Question: What am I doing wrong?
'''
@Post('upload')
@UseInterceptors(FileInterceptor('file'))
async upload( @UploadedFile() file) {
console.log(file)
}
'''
file is 'undefined'

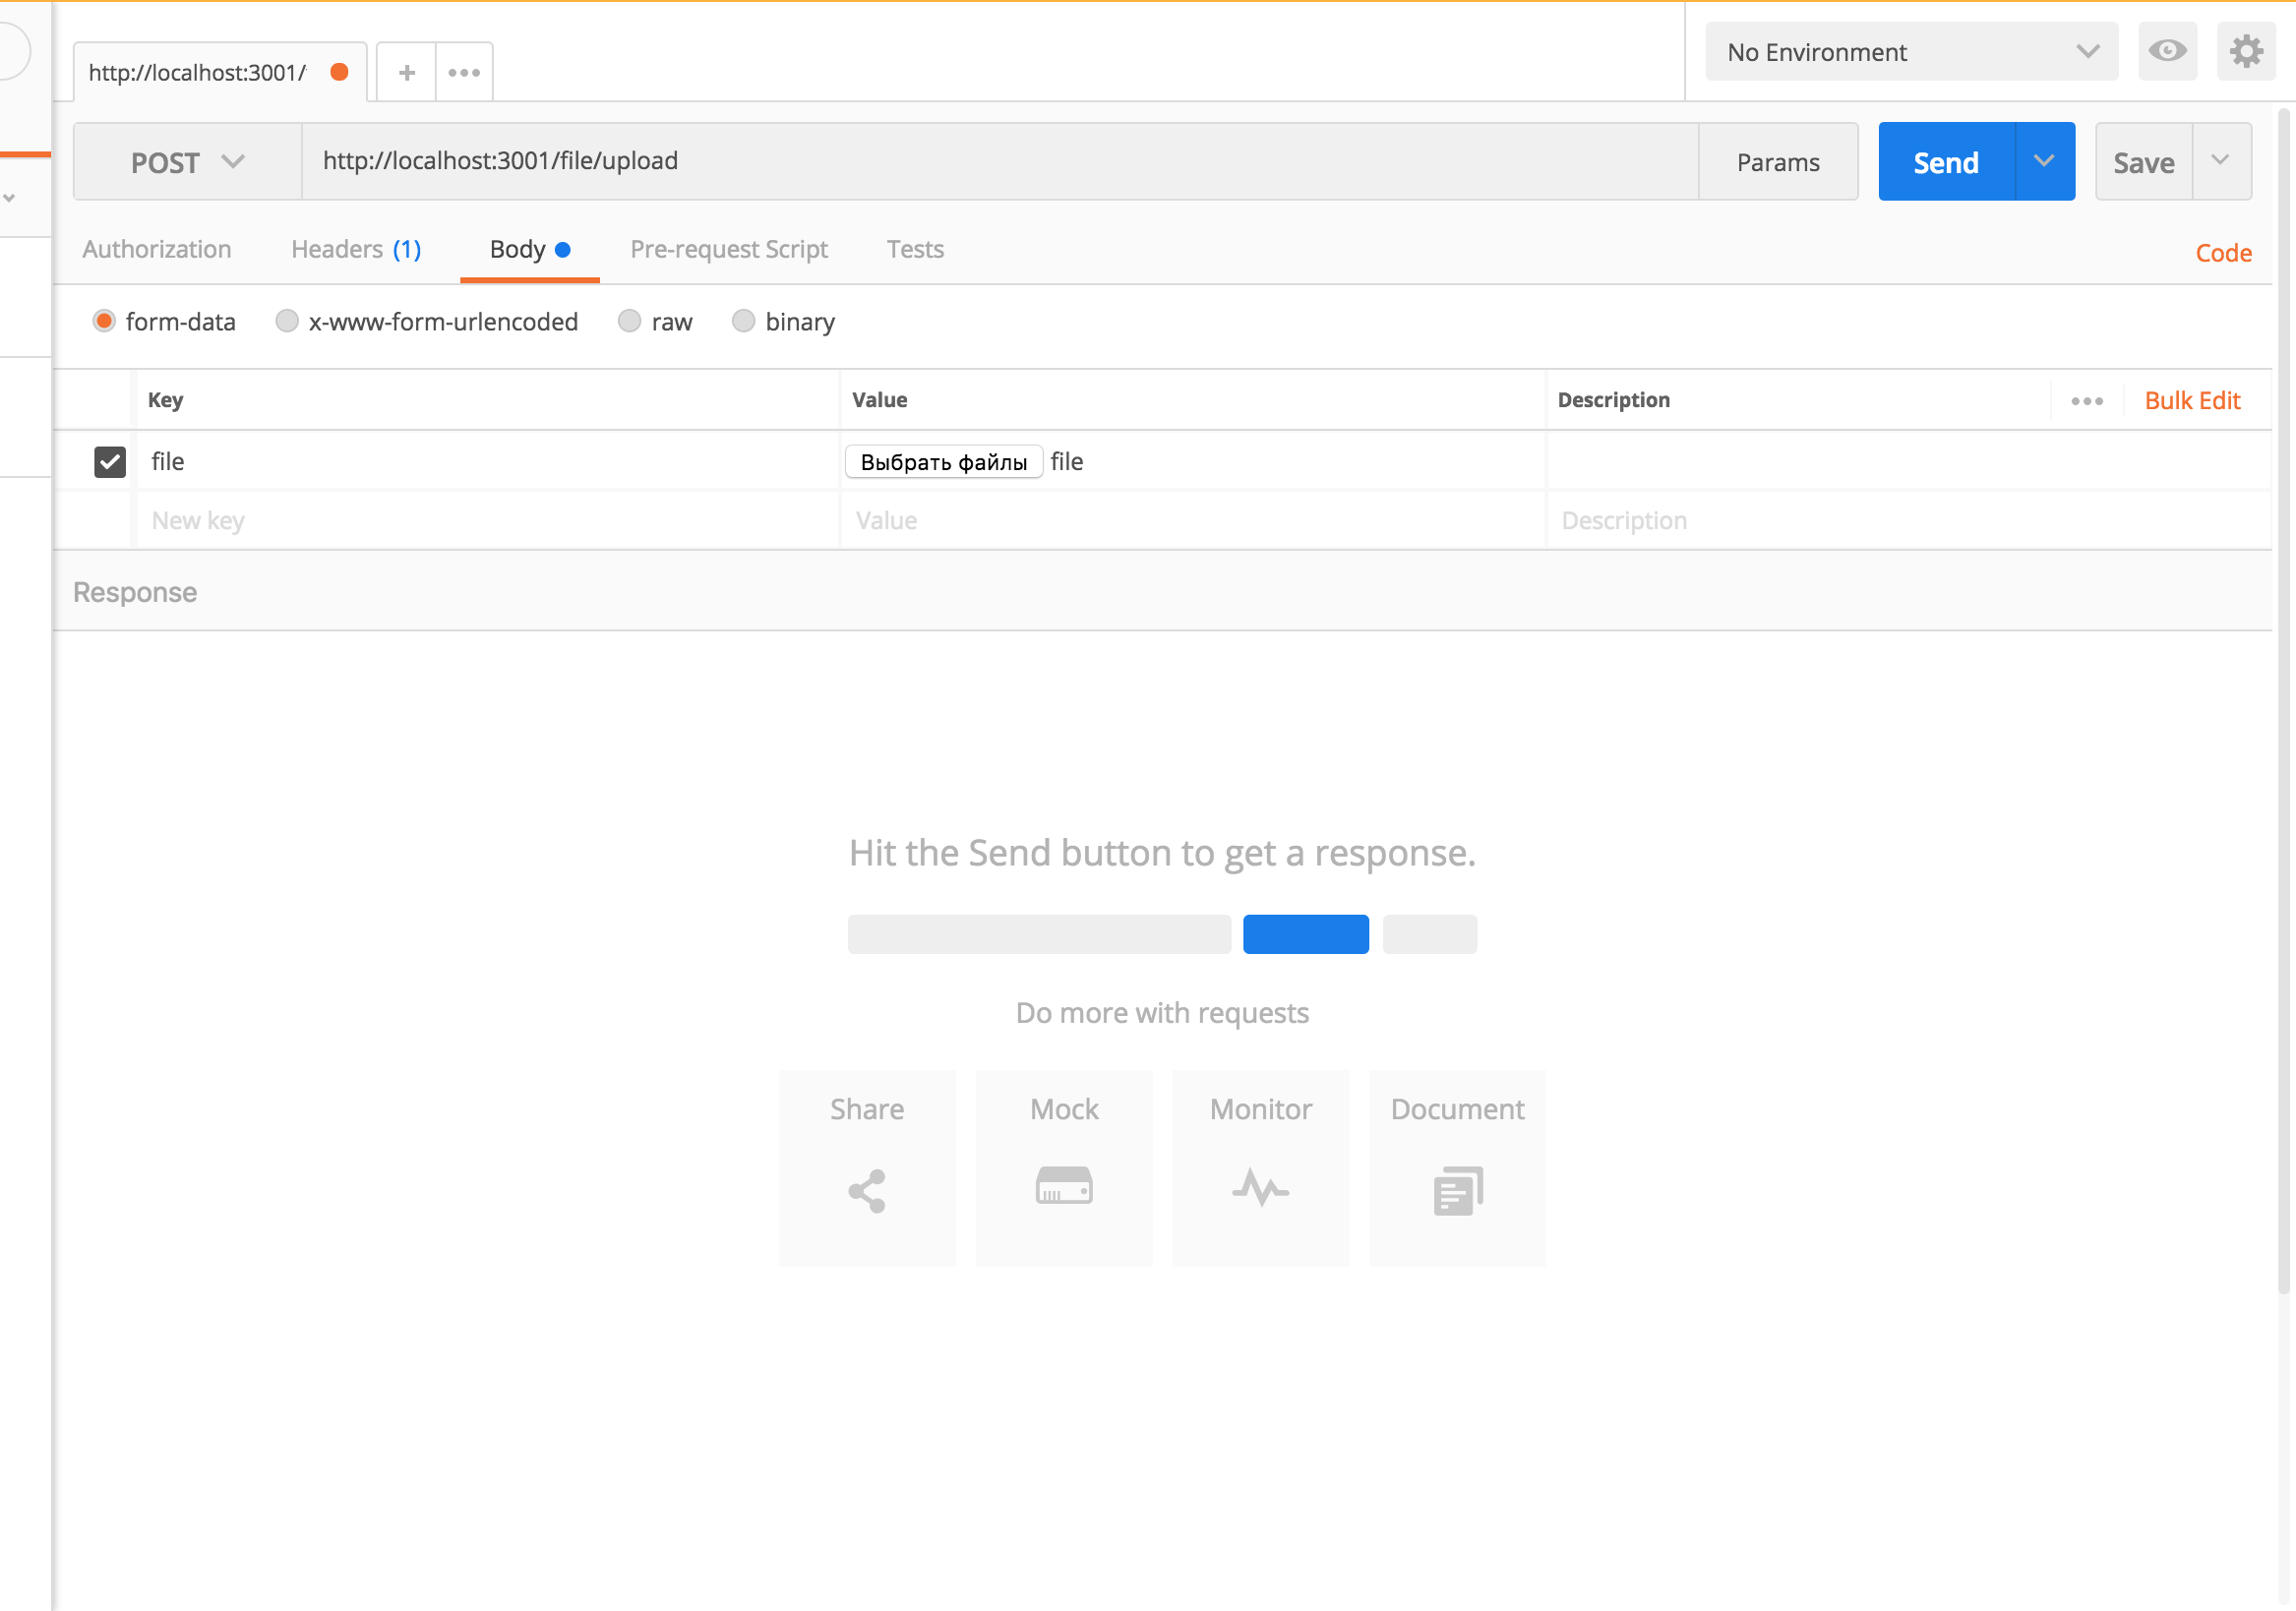
Answer: The code works as expected in a fresh project. Hence, the dependencies are corrupt. Deleting the 'node_modules' folder and running 'npm install' solves the problem.